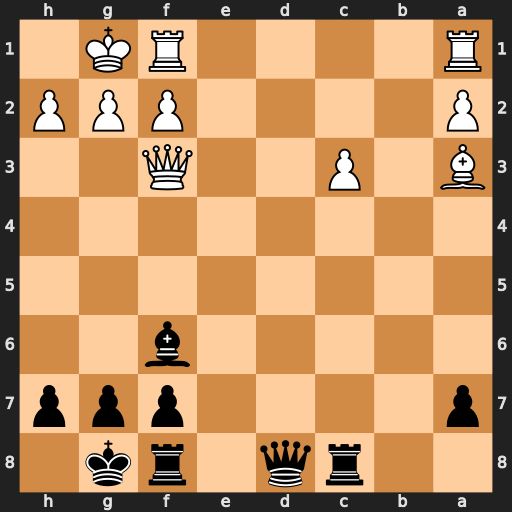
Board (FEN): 2rq1rk1/p4ppp/5b2/8/8/B1P2Q2/P4PPP/R4RK1
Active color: b
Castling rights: -
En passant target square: -
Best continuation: Rxc3 Qxc3 Bxc3